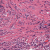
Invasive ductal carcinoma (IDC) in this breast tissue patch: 0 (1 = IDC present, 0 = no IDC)